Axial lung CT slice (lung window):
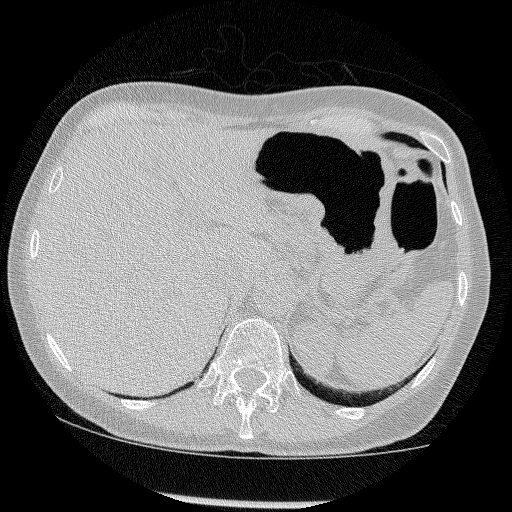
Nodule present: no